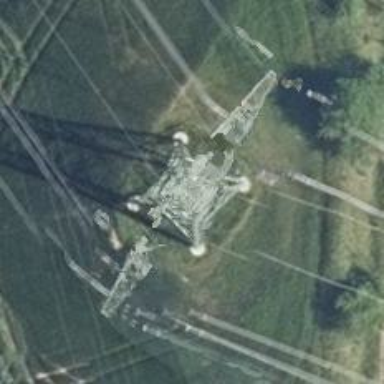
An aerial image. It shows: Three power lines with cables.